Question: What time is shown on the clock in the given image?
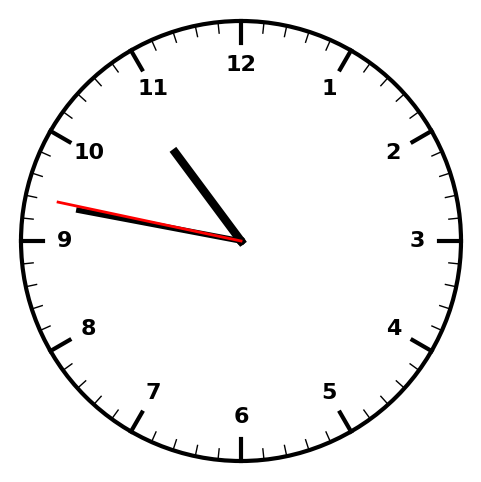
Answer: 10:46:47